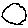
Label: circle